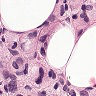
Metastatic tissue present: yes